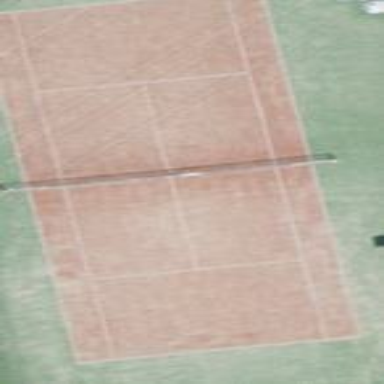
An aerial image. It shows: Tennis court on pitch.